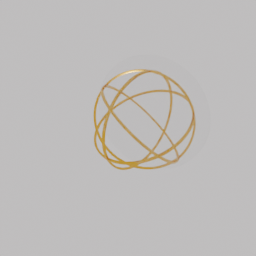
Label: furniture